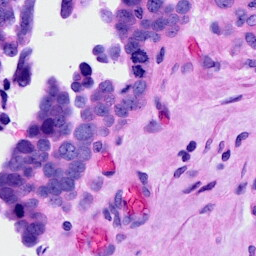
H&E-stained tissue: Ovarian